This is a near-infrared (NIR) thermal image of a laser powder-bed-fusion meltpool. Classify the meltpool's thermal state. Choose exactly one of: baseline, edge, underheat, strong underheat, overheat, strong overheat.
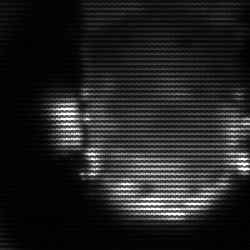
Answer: baseline